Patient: sex F, age 59
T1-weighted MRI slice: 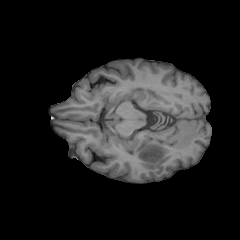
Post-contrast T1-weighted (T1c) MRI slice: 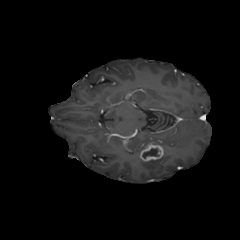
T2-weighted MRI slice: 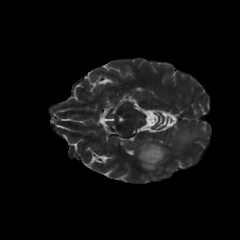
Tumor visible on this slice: yes
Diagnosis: Glioblastoma, IDH-wildtype
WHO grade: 4